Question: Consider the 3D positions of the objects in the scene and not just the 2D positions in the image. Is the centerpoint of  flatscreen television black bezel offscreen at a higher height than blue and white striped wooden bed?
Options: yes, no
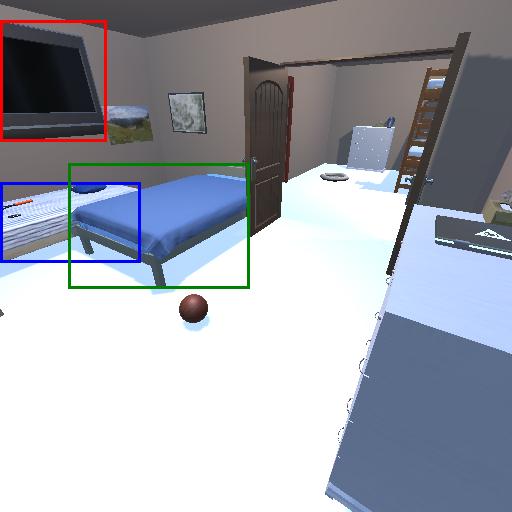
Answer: yes